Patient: sex M, age 62
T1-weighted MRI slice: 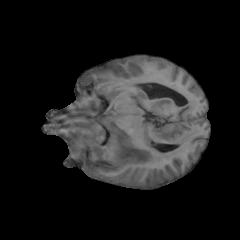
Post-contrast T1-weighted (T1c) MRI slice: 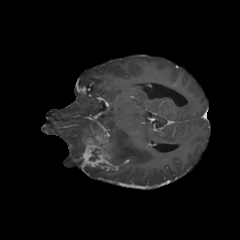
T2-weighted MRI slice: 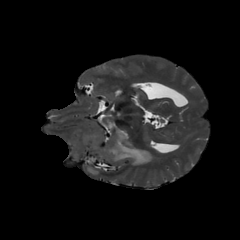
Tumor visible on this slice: yes
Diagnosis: Glioblastoma, IDH-wildtype
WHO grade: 4